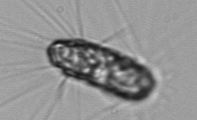
Label: Corethron_hystrix